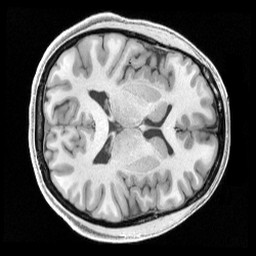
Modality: T1w
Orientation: axial
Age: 22
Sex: female
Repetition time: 2.4 s
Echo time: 0.00222 s